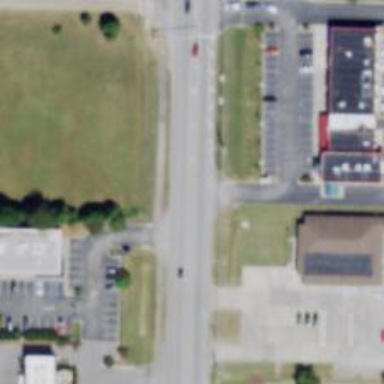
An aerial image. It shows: Secondary road with asphalt surface. There is sidewalk on the left side.